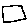
Label: square